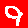
Digit: 9